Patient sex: M
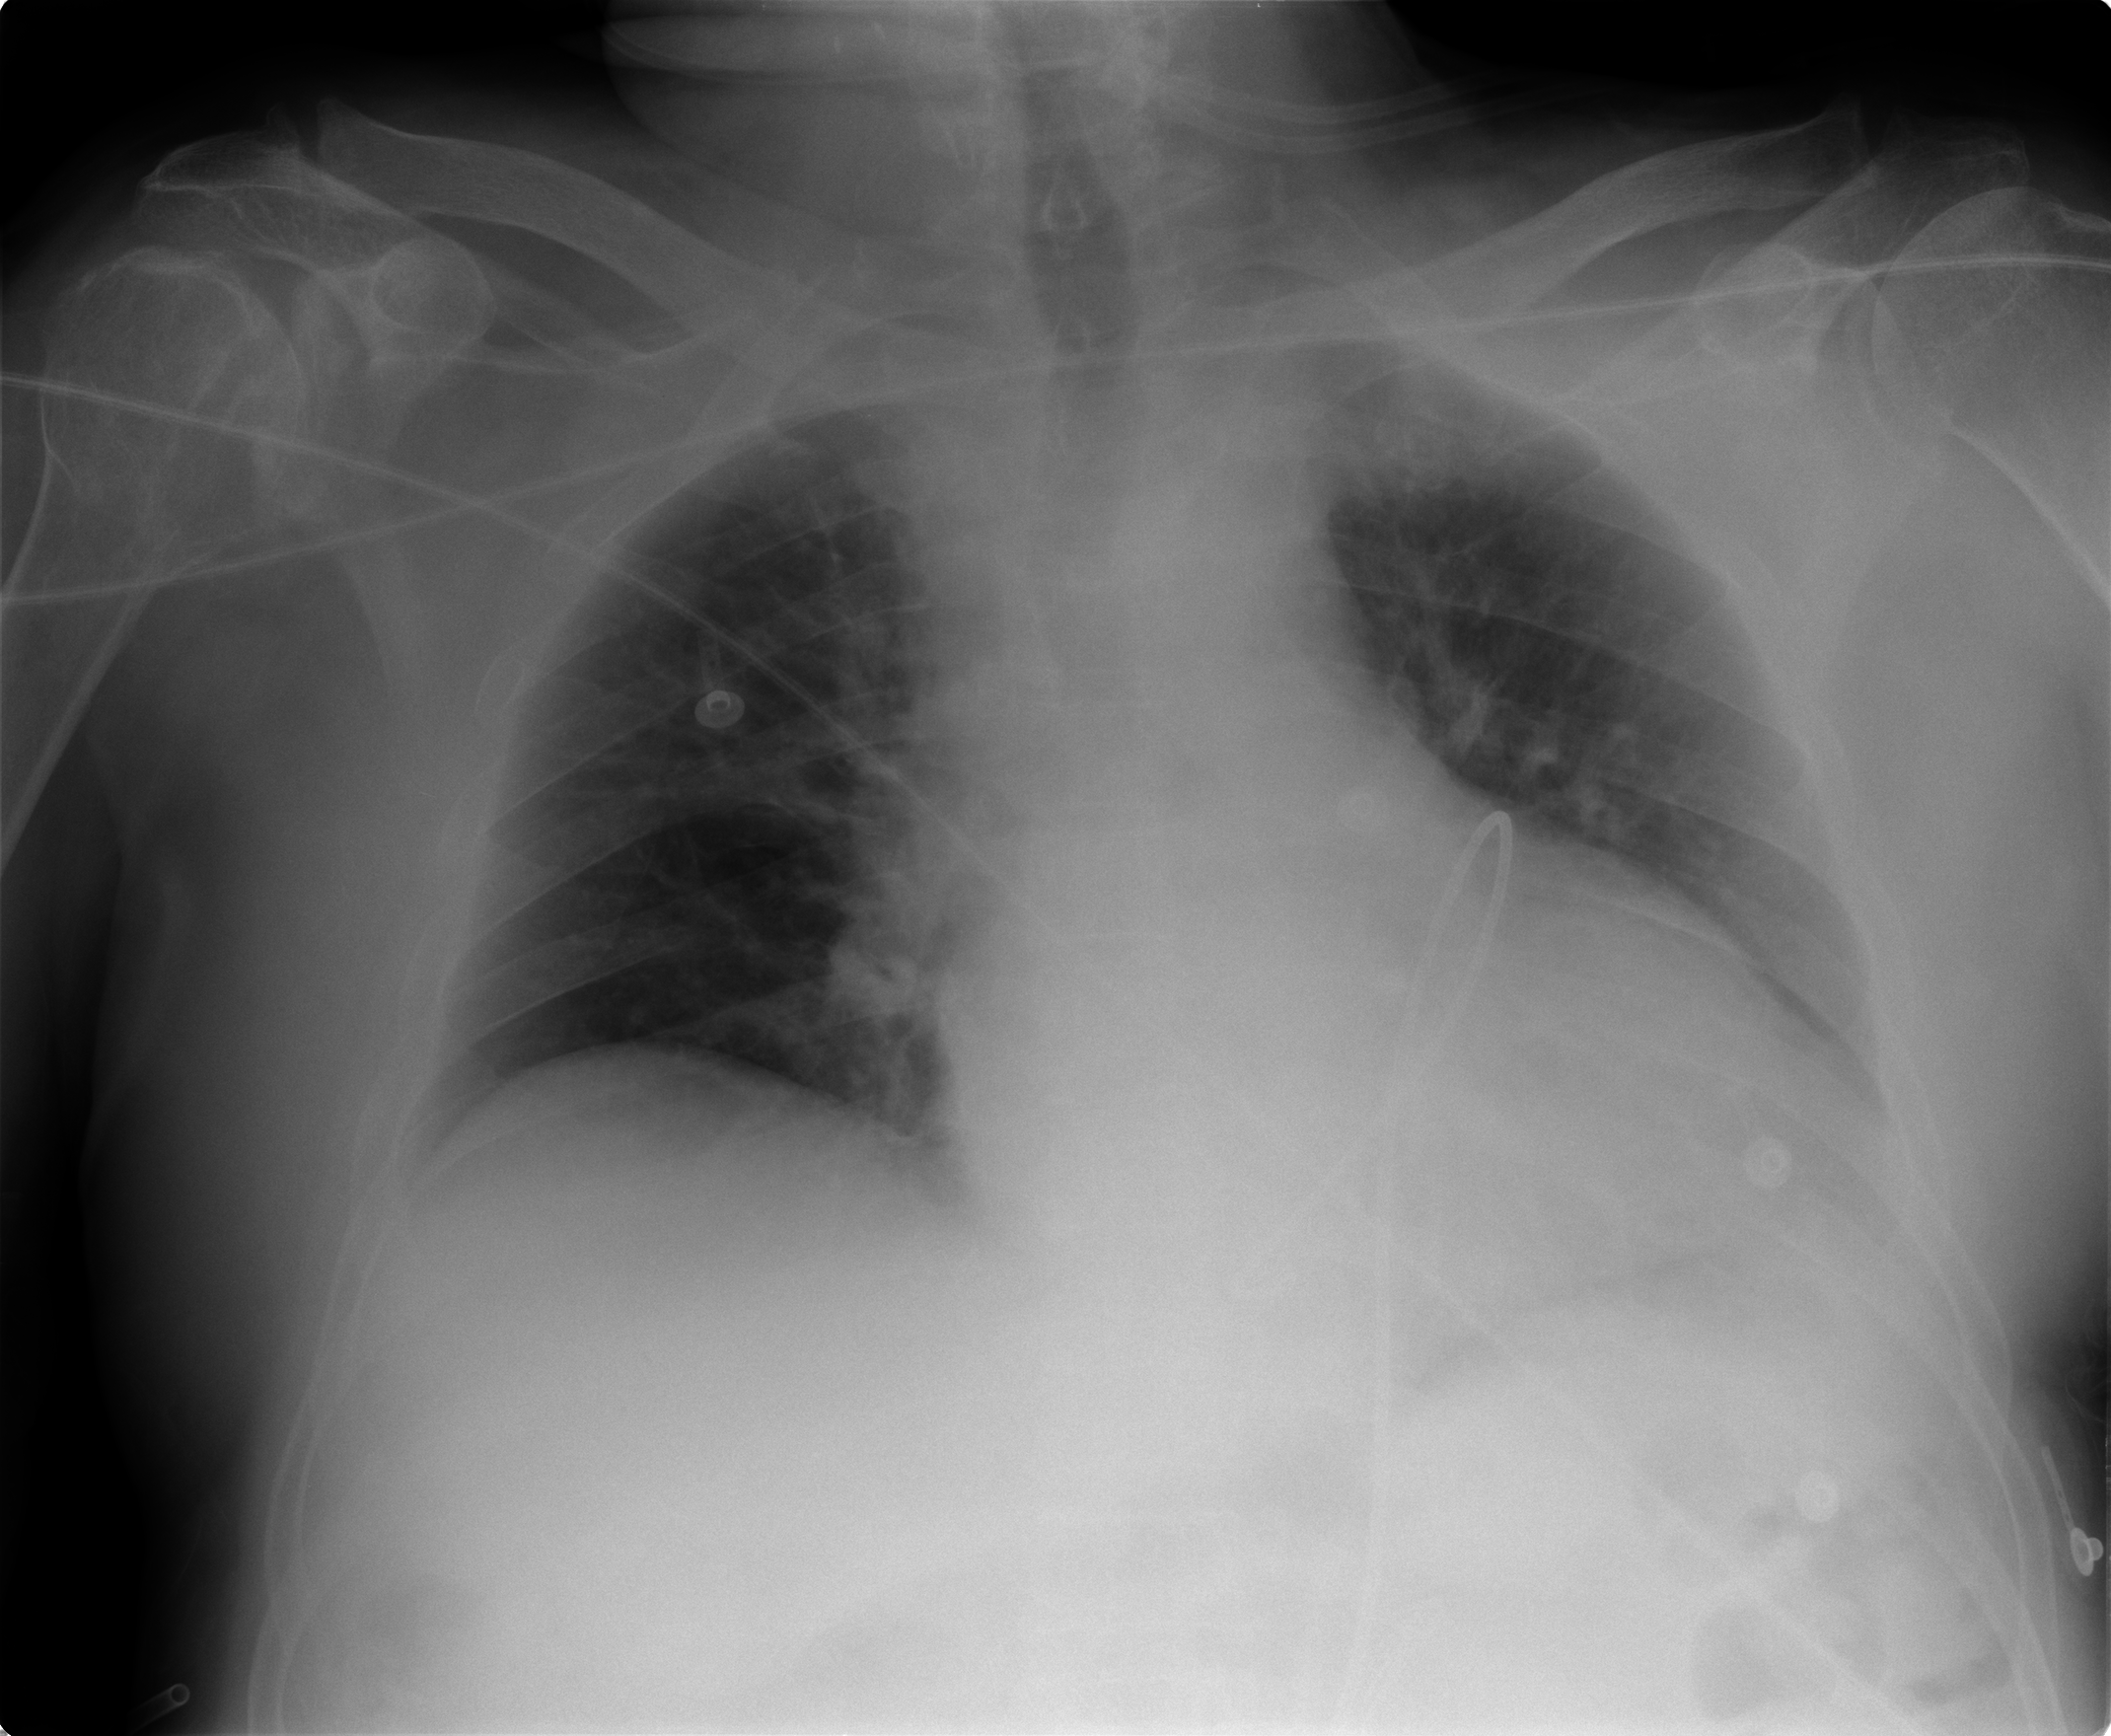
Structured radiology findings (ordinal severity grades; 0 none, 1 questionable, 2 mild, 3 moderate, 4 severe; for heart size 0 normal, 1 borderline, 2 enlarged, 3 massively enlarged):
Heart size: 2
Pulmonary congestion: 3
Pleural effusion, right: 0
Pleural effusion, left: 0
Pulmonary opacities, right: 0
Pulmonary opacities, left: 0
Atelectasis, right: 0
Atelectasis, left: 0